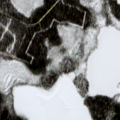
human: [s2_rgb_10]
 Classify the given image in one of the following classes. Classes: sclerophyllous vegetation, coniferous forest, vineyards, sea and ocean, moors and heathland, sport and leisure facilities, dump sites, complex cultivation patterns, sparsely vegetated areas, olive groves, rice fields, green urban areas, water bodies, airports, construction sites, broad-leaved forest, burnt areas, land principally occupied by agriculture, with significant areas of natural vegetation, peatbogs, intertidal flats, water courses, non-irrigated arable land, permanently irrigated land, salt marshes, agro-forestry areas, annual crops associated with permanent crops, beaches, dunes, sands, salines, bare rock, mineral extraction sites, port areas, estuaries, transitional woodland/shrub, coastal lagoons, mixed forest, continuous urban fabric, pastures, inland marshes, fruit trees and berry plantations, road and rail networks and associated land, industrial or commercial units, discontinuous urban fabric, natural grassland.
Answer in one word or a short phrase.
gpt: coniferous forest, mixed forest, peatbogs